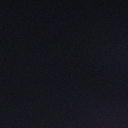
Screen state: off